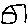
Label: house